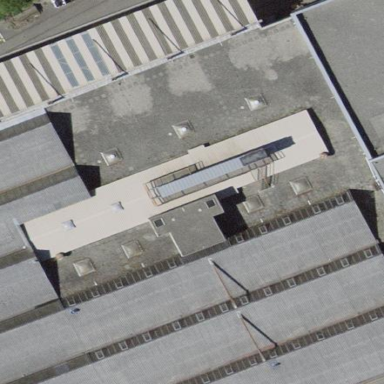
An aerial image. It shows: Industrial building that contains railway workshop.